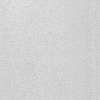
Atmospheric dust classification: dusty